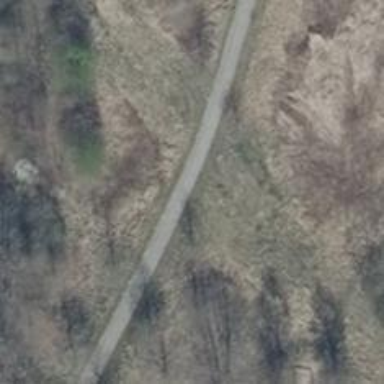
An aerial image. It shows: Footway along the road.